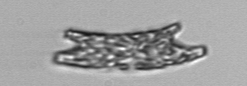
Label: Eucampia